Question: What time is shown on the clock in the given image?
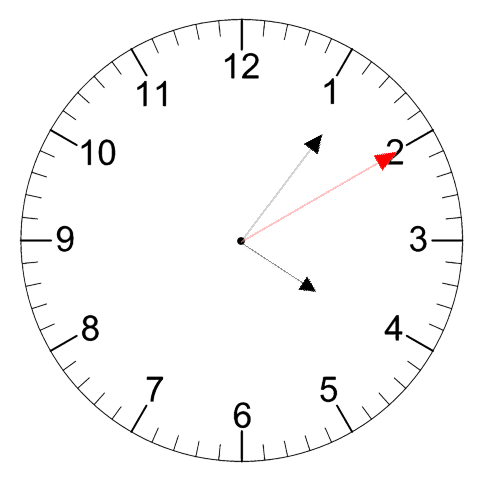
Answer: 04:06:10